The picture encodes a bearing's raw vibration samples as pixel intensities in a 2-D grid. Based on the visible evidence, which condition applies: normal, inner_race, outer_race, ball?
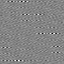
Answer: inner_race